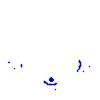
Particle: kaon